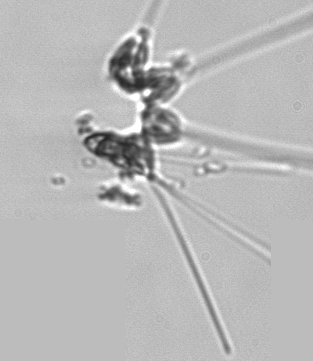
Label: Asterionellopsis_glacialis